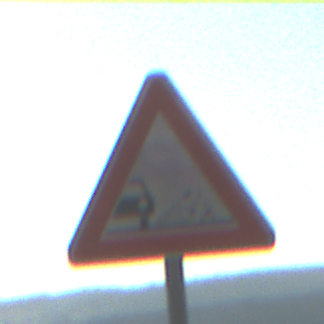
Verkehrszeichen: SplittSchotter
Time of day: MorningAfternoon
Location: Outdoor (Nature)
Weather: PartlyCloudy
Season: NotSpecified
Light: Natural